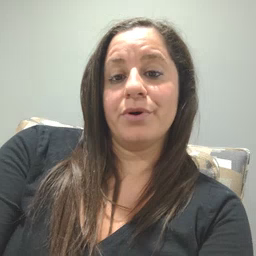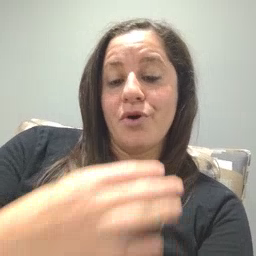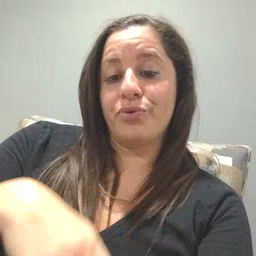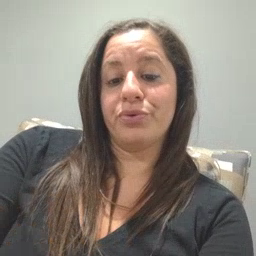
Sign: hungry